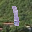
Label: 1